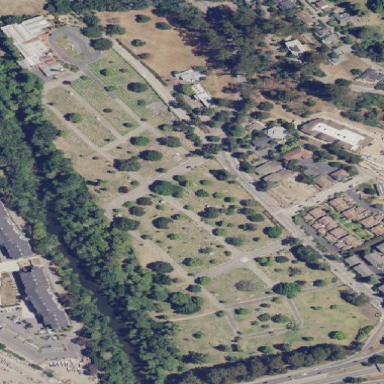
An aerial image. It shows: Cemetery.